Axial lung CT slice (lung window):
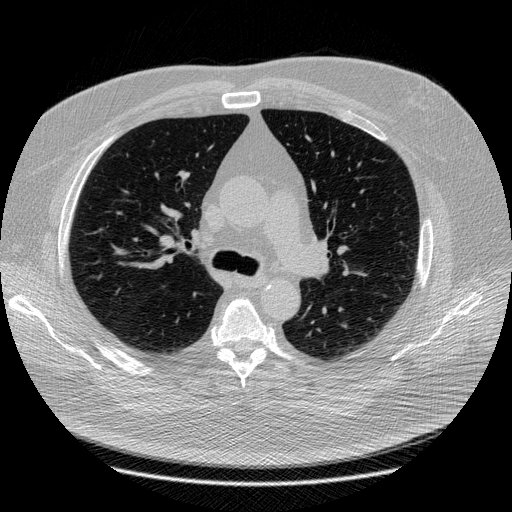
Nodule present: no